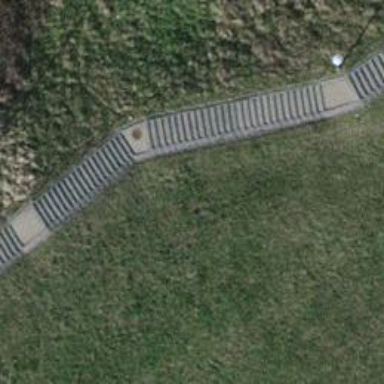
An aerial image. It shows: Set of steps on the road.